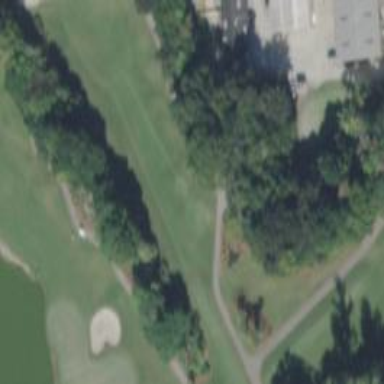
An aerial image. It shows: Service road designated as golf cart path.